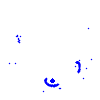
Particle: electron